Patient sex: M
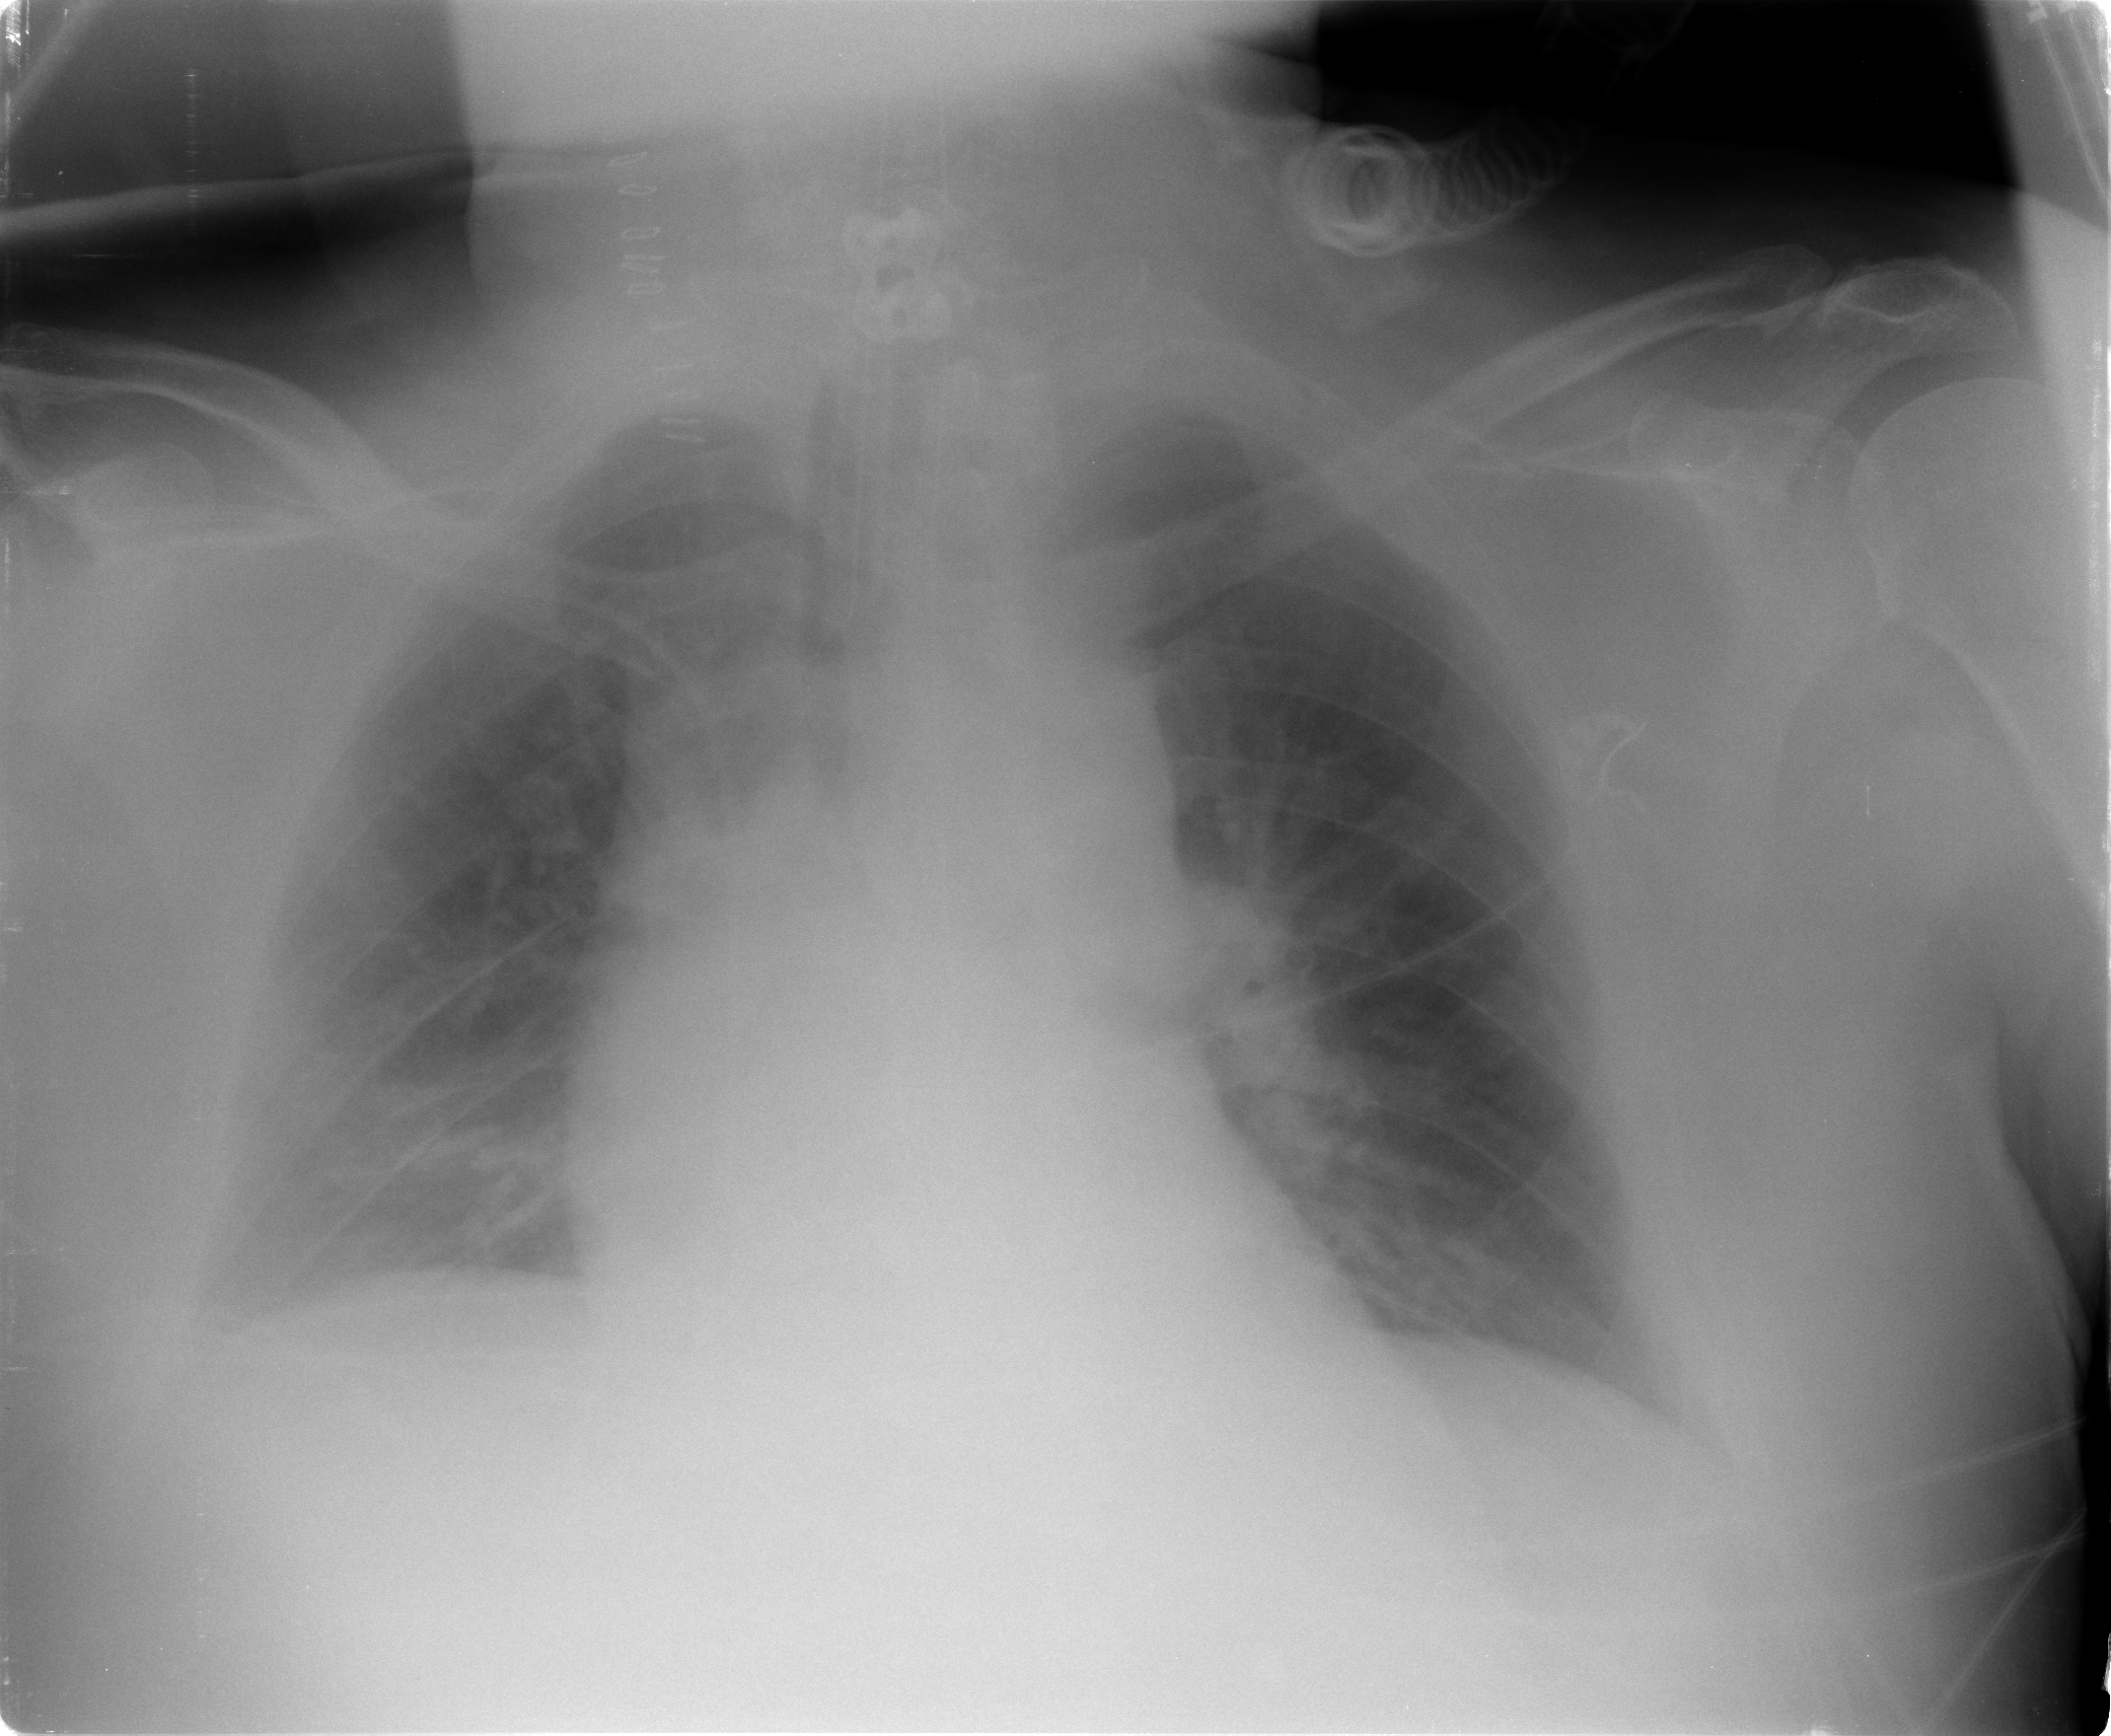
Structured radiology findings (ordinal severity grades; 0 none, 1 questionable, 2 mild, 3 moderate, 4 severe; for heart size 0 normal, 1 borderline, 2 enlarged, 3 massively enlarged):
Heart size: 2
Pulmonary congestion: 2
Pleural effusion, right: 2
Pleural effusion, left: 0
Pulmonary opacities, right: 0
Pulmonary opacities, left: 0
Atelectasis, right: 0
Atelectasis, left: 0